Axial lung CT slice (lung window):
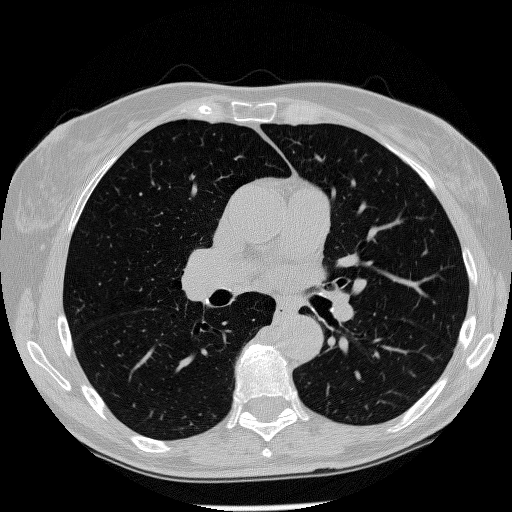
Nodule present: no